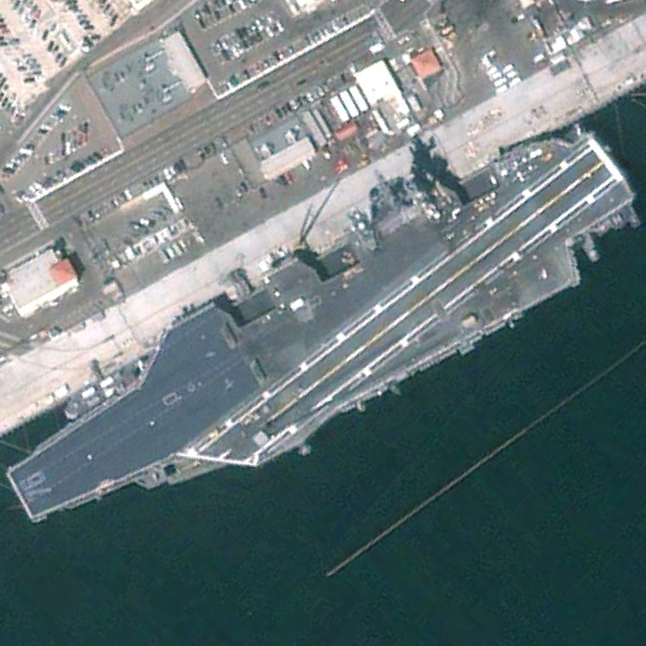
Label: aircraft_carrier